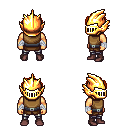
a pixel art fantasy rpg character, male body template, human, tanned skin, leather chest armor, metal pants, light blonde bedhead hairstyle, gold helm, white cloth bandages, maroon shoes, four views (front, back, left, right), 2x2 character sprite sheet, small pixel art, hard edges, no anti-aliasing